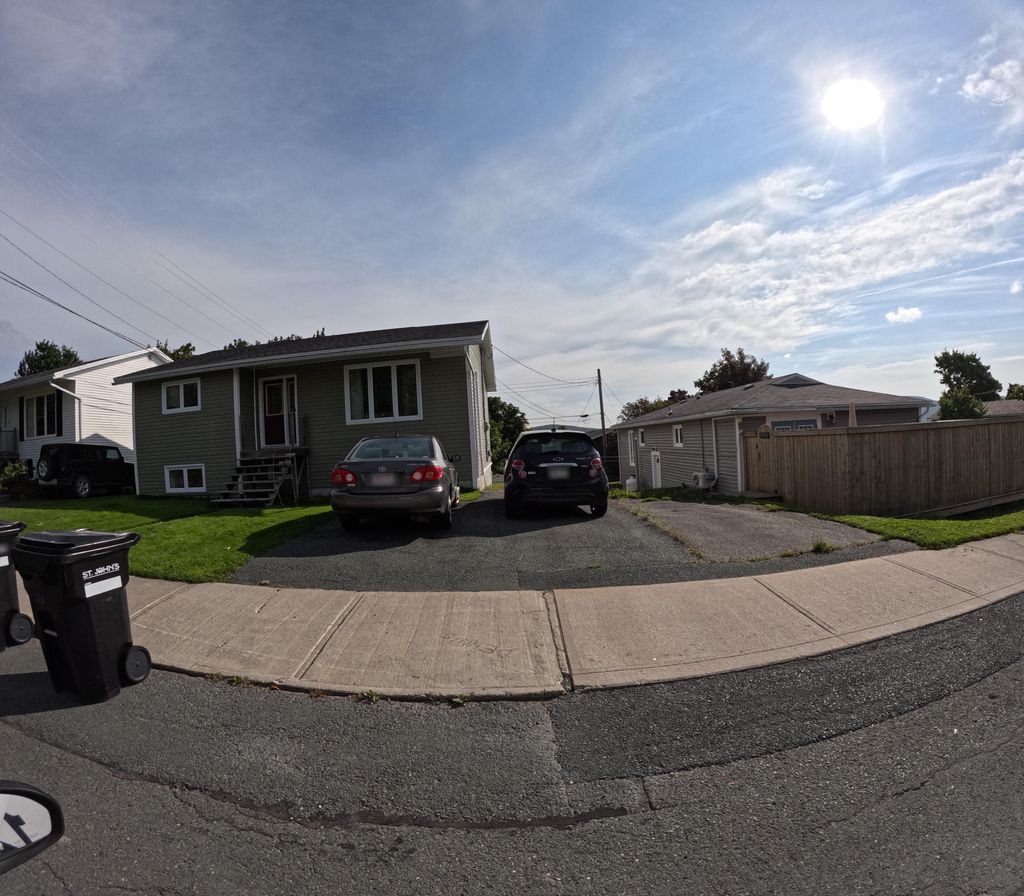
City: st_johns